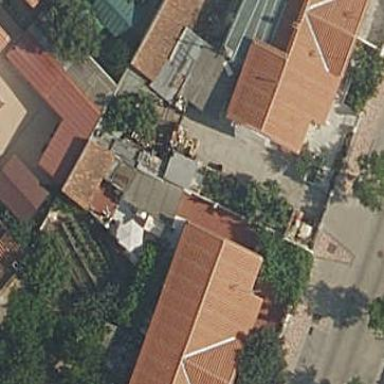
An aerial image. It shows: Residential building.